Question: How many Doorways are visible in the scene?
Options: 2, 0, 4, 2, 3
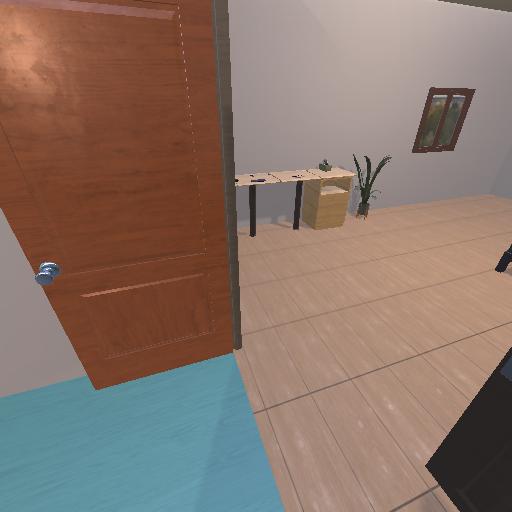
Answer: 2